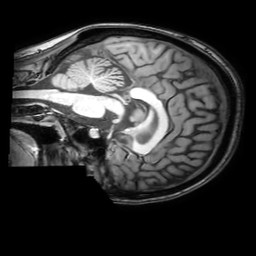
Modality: T1w
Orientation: sagittal
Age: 30
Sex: female
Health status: healthy
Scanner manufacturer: philips
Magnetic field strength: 3 T
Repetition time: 0.0079 s
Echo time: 0.0035 s